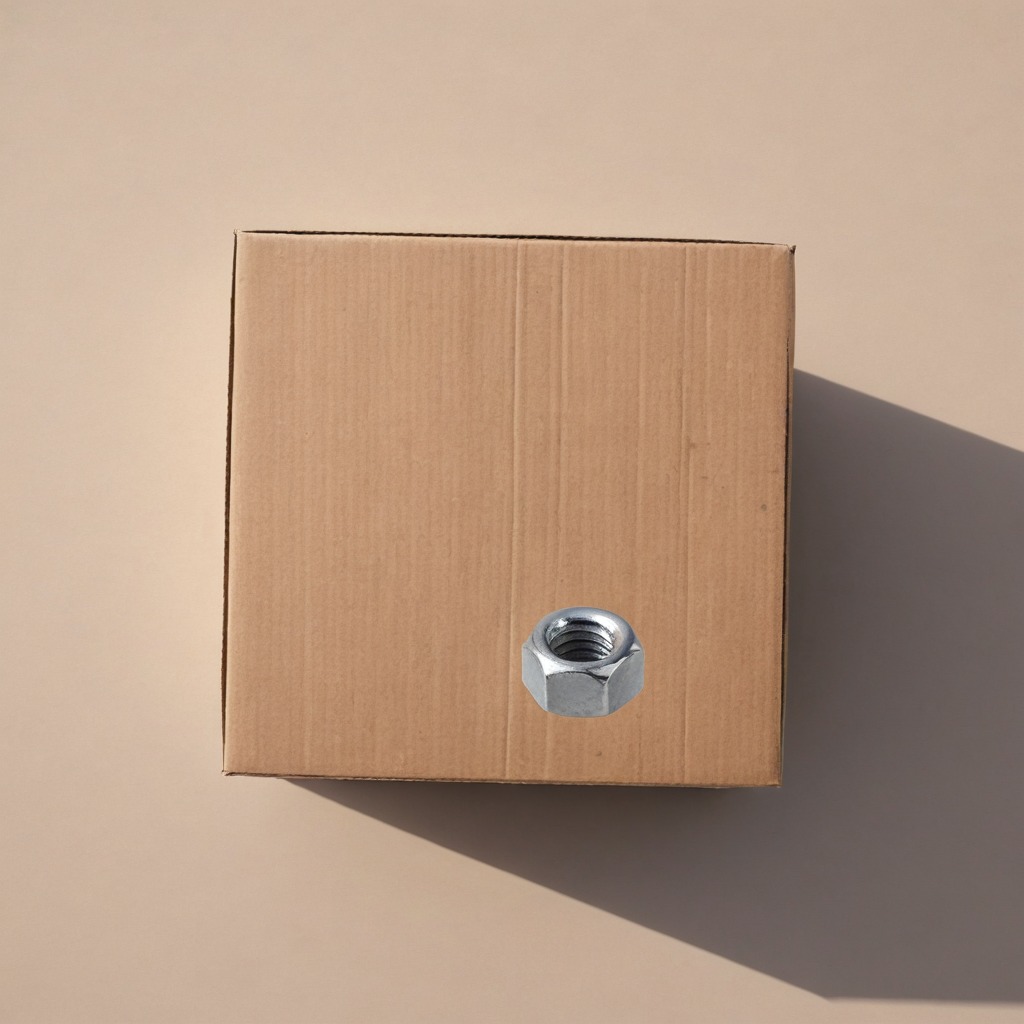
A metal nut is lying on a clean dry cardboard box surface in an outdoor workshop during daytime bright natural light soft shadows slightly creased but